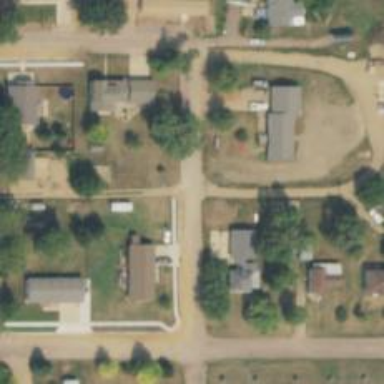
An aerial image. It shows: Alley classified as service road.